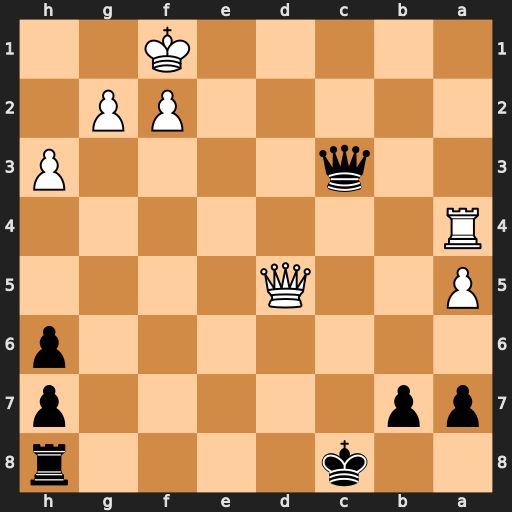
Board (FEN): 2k4r/pp5p/7p/P2Q4/R7/2q4P/5PP1/5K2
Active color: b
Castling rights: -
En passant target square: -
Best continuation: Qc1+ Ke2 Qc2+